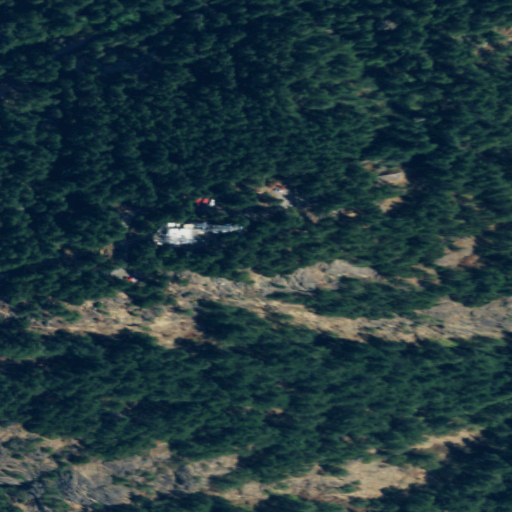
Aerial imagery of mountain in Washington named Mount Erie containing evergreen forest, shrub, grassland, open development, low intensity development, pasture, and medium intensity development